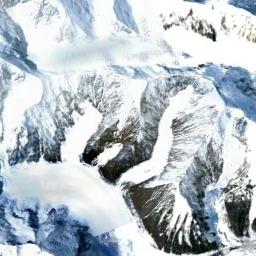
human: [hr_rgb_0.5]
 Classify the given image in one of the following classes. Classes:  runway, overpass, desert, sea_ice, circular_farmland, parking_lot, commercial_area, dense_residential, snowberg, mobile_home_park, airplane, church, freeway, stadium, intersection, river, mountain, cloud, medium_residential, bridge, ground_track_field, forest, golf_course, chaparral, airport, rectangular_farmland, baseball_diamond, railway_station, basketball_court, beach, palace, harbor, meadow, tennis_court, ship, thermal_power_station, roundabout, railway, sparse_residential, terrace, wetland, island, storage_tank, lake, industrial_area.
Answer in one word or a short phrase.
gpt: snowberg